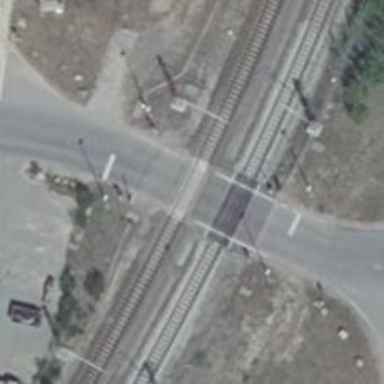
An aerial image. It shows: Level crossing along the railway.